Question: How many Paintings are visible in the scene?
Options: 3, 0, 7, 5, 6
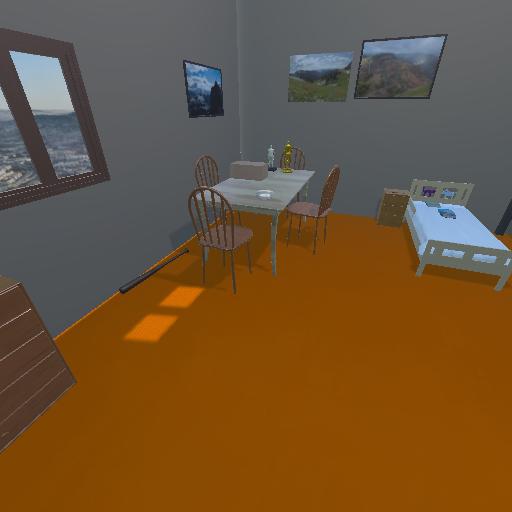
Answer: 3